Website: home-depot
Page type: address-validator
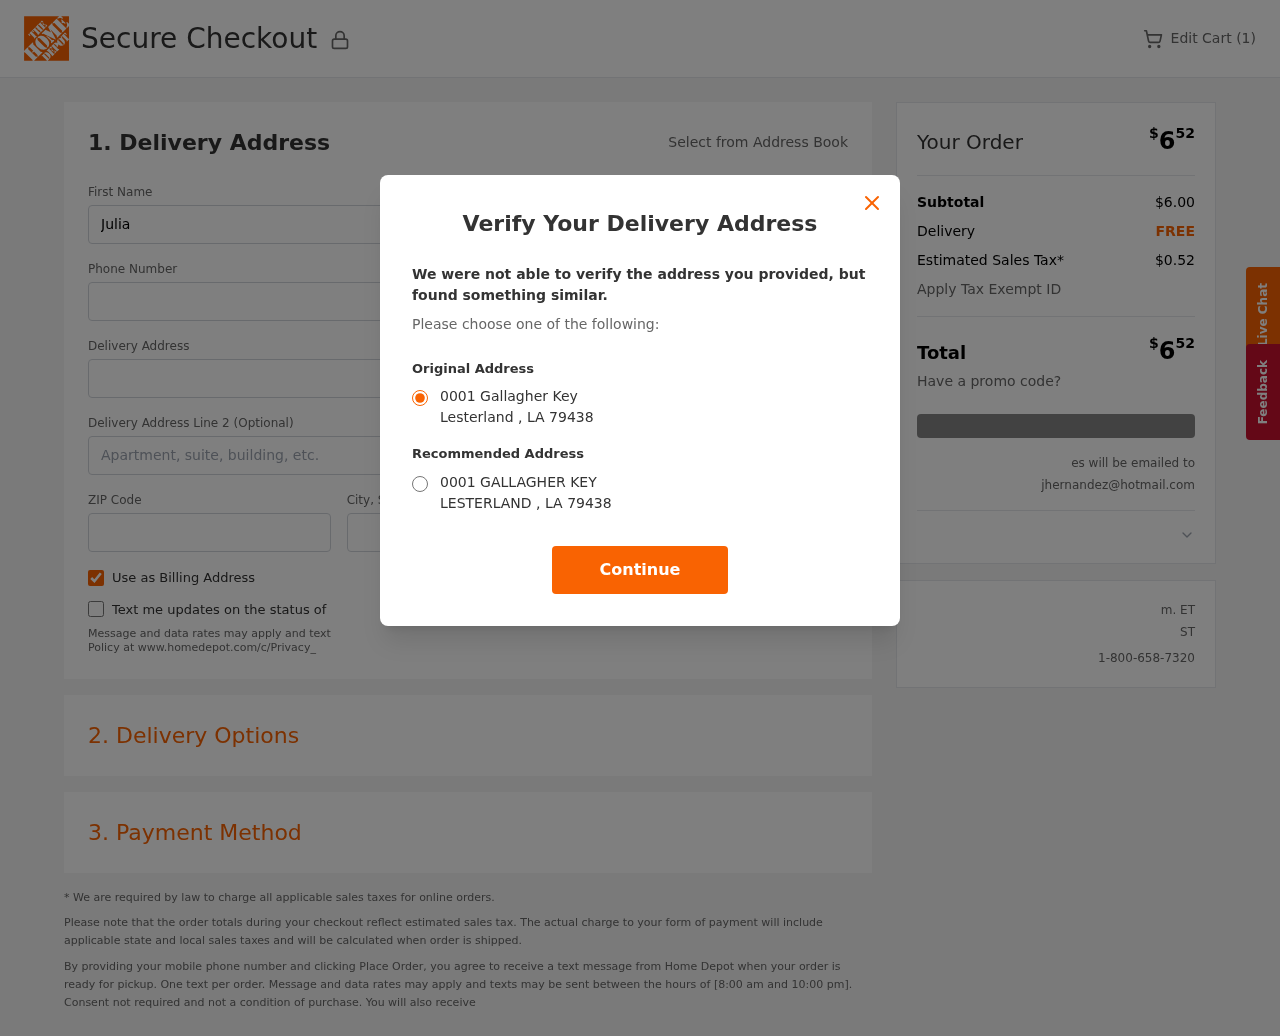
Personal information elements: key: PII_CITY
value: Lesterland
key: PII_EMAIL
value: jhernandez@hotmail.com
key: PII_POSTCODE
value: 79438
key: PII_STATE_ABBR
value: LA
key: PII_STREET
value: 0001 Gallagher Key
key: PII_FIRSTNAME
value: Julia
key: PII_LASTNAME
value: Hernandez
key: PII_PHONE
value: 7448130148
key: PII_STREET2
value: Suite 368
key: PII_CITY_STATE
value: Lesterland, LA
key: PII_STREET_ALT
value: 0001 GALLAGHER KEY
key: PII_CITY_ALT
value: LESTERLAND
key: PII_POSTCODE_FULL
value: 79438
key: PII_POSTCODE_NUMERIC
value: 79438
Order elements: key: ORDER_NUM_ITEMS
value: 1
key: ORDER_TOTAL
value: $652
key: ORDER_SUBTOTAL
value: $6.00
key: ORDER_SHIPPING_COST
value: FREE
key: ORDER_TAX
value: $0.52